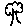
Label: tree